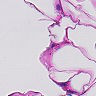
Metastatic tissue present: no